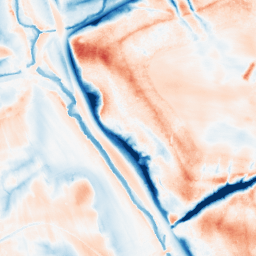
Category: classical
Decomposition family: gaussian_anisotropic
Decomposition parameters: sigma_x: 10
sigma_y: 10
Upsampling method: regularized
Upsampling parameters: scale: 2
lambda_reg: 0.01
Upsampling scale: 2